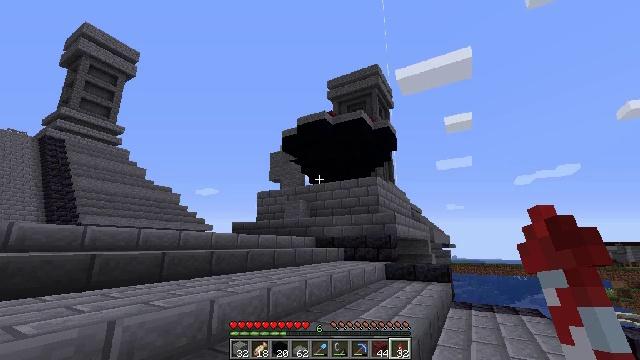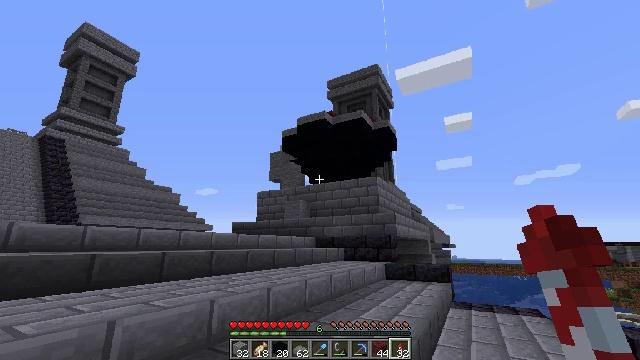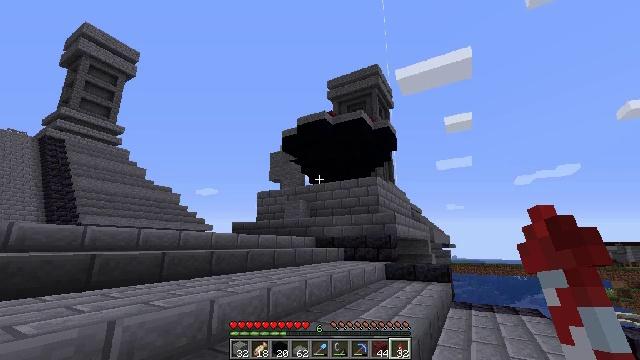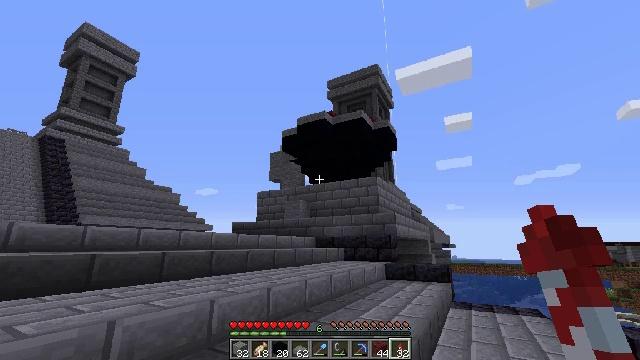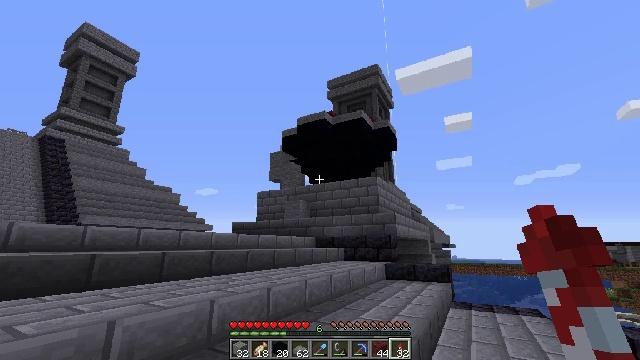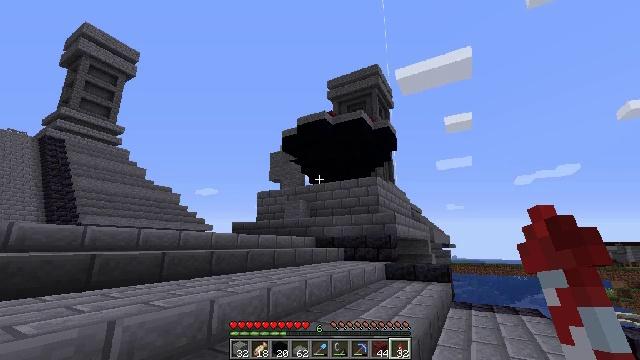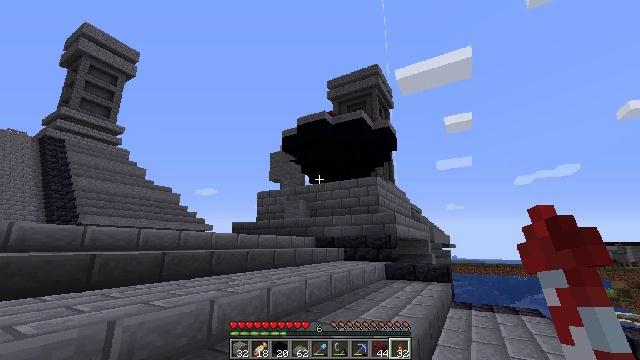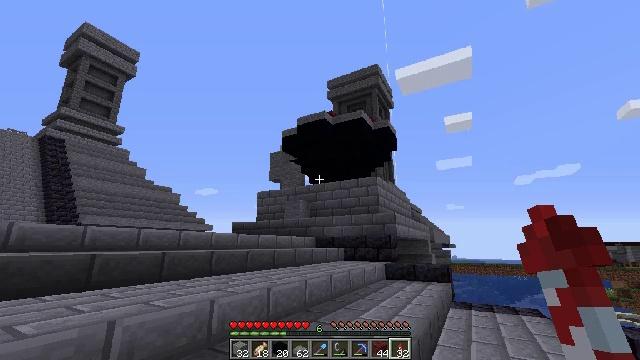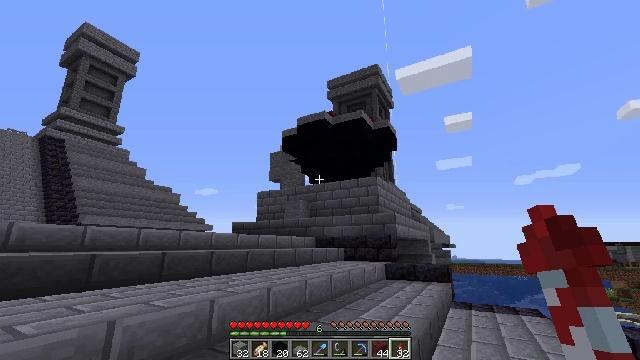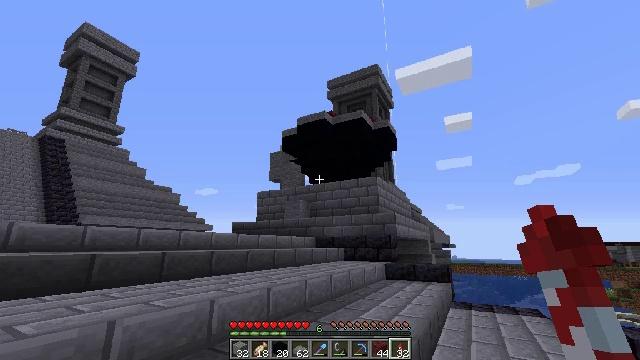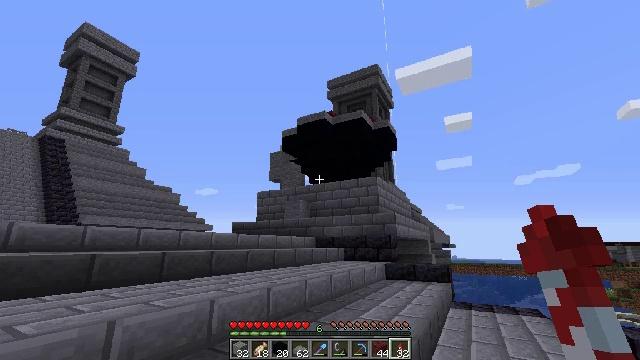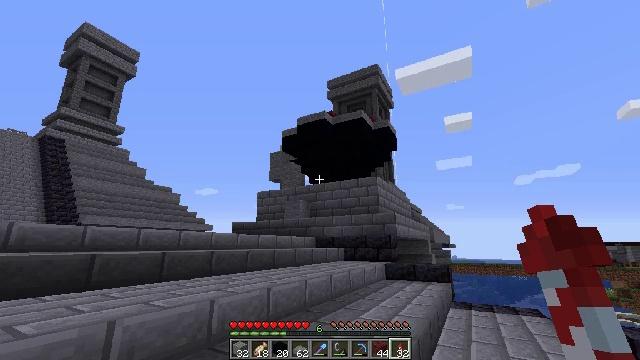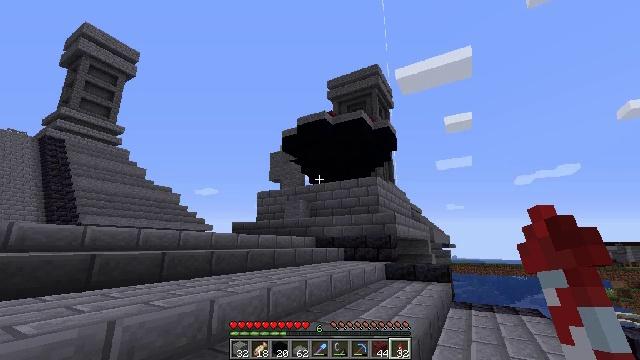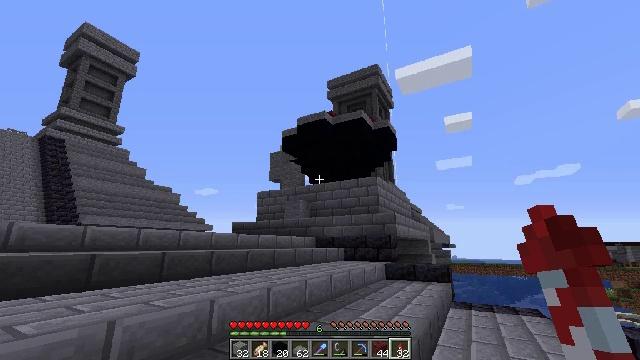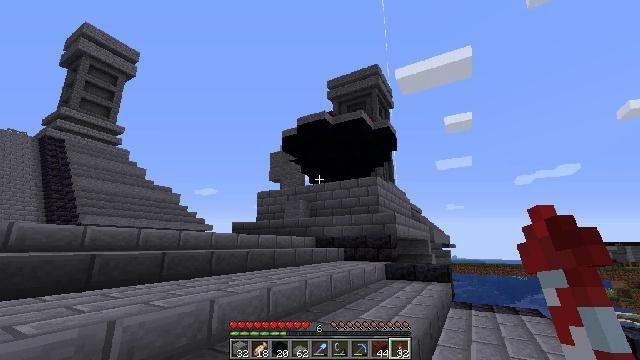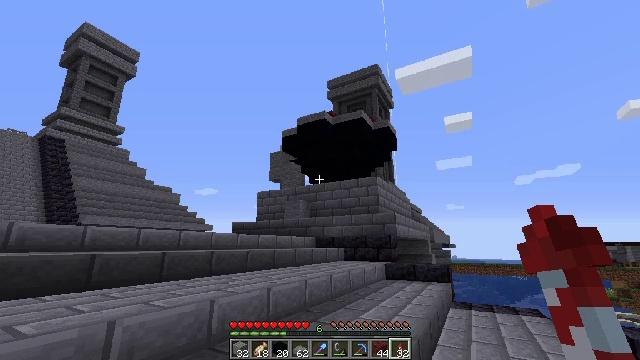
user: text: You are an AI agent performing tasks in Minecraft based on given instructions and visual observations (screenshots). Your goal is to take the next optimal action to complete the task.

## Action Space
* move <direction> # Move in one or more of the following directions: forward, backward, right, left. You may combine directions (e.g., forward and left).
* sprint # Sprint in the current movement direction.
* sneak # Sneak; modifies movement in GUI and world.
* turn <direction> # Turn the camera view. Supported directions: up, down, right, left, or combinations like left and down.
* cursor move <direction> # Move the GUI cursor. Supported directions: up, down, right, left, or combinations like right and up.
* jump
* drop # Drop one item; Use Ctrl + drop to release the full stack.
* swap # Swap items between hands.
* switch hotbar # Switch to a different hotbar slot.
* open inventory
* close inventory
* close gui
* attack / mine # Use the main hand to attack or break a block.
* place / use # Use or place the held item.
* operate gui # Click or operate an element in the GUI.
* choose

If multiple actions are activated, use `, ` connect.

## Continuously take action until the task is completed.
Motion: motion action
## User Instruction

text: Combine materials to make white concrete powder.
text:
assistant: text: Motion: no_op
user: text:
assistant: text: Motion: no_op
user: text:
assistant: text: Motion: no_op
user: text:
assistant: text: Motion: no_op
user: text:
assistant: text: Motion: no_op
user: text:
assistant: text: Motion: no_op
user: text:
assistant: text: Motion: no_op
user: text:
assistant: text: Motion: no_op
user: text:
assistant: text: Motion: no_op
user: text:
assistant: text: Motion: no_op
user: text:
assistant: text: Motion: no_op
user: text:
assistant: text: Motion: no_op
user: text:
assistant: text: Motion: no_op
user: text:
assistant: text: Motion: no_op
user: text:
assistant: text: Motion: no_op
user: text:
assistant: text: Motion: no_op
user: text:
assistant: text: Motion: no_op
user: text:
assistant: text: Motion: no_op
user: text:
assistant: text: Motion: no_op
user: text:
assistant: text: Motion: no_op
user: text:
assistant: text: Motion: no_op
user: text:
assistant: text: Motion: no_op
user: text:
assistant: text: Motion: no_op
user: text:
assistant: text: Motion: no_op
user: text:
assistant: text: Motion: no_op
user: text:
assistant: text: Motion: no_op
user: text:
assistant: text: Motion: no_op
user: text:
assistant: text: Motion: no_op
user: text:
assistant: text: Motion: no_op
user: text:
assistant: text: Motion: no_op